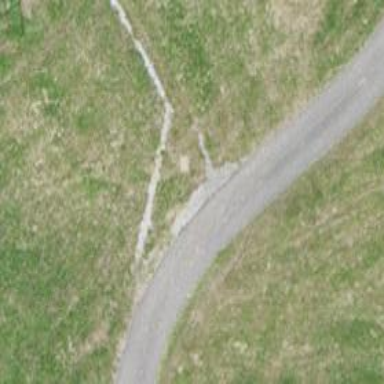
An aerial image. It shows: Service road with grade 1 tracktype.